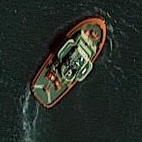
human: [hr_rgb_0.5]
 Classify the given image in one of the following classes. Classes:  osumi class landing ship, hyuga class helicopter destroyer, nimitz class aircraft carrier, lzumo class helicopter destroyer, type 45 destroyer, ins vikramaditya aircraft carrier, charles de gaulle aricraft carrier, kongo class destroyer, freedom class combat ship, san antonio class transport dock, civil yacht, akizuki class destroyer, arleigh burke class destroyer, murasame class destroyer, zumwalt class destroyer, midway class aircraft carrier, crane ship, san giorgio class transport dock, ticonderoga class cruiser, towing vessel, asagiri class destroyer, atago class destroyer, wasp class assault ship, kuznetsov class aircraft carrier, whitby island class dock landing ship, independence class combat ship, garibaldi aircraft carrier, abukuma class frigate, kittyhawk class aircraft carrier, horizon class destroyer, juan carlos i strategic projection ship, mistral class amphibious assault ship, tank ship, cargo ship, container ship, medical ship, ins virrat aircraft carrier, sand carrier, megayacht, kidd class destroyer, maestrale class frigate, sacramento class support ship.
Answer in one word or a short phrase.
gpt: Towing vessel